Interaction volume radius: 5 \u00c5
Interaction volume height: 30 \u00c5
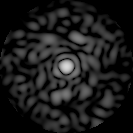
Disorder parameter: 0.8422